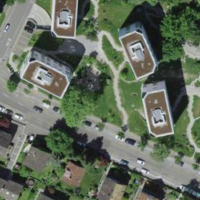
EUNIS habitat code: 55
Species observed at this site:
Lathraea squamaria